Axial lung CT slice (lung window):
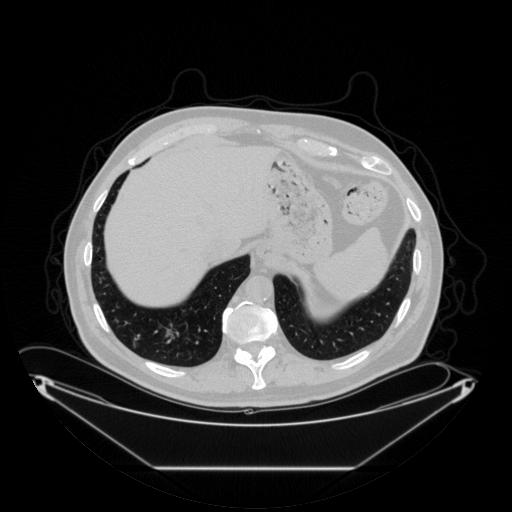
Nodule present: no